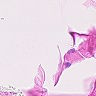
Metastatic tissue present: no